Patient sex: M
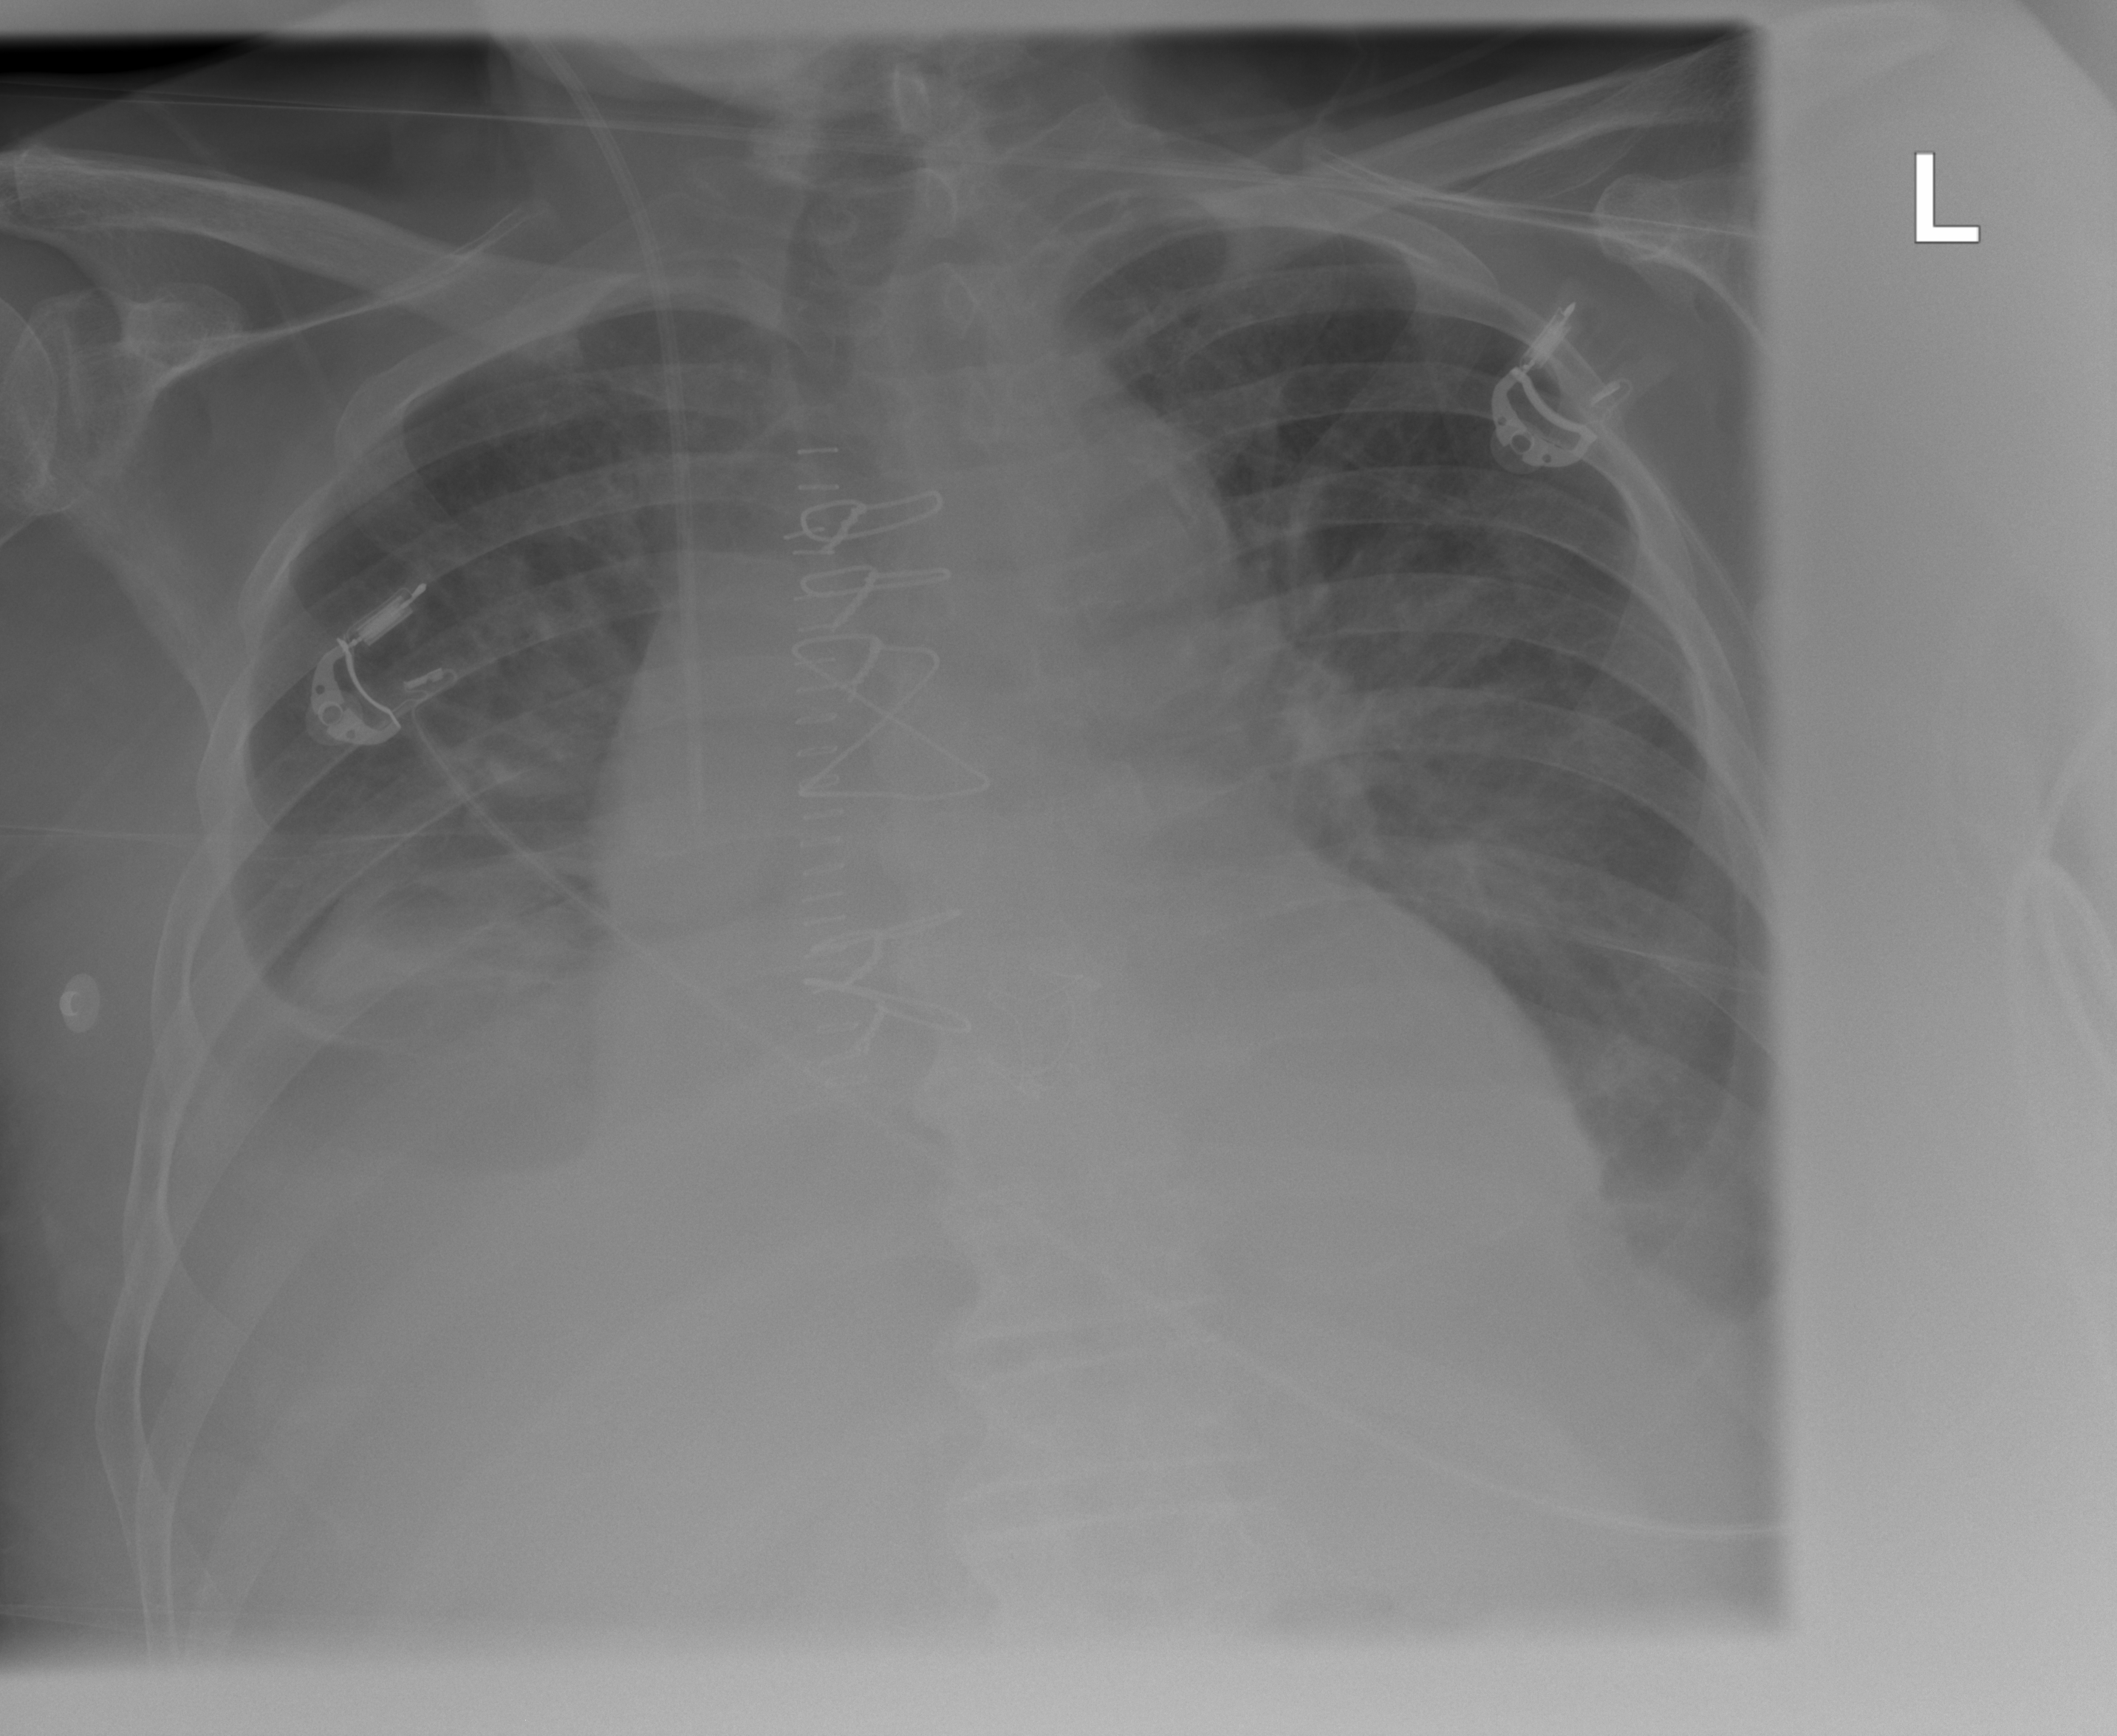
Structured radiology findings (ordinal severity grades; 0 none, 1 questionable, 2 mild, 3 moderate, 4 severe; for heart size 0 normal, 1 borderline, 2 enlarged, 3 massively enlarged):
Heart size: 2
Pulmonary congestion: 2
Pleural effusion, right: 2
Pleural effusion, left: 2
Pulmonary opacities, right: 0
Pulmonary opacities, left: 0
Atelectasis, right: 2
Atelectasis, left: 2